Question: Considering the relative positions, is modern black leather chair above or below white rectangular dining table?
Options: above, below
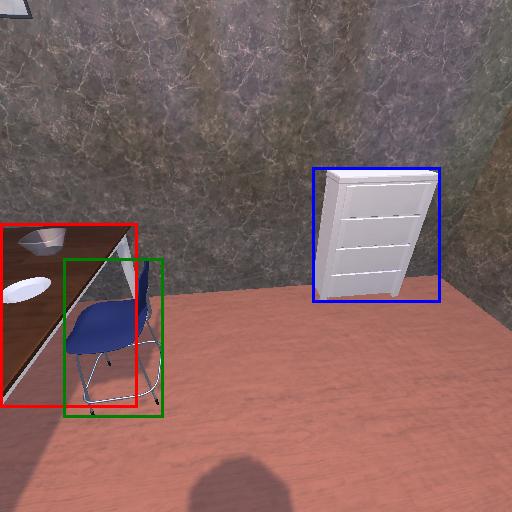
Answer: above